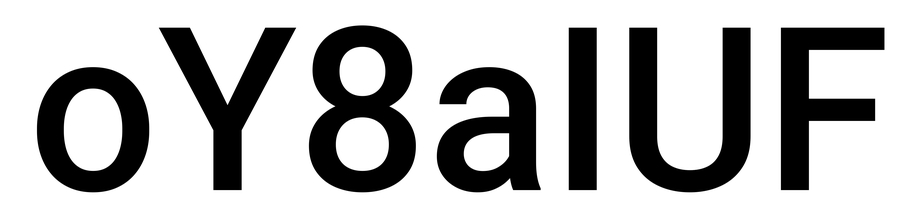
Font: Roboto_Medium